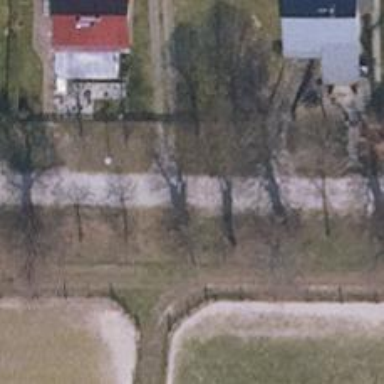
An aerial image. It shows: Residential road made of concrete plates.